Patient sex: F
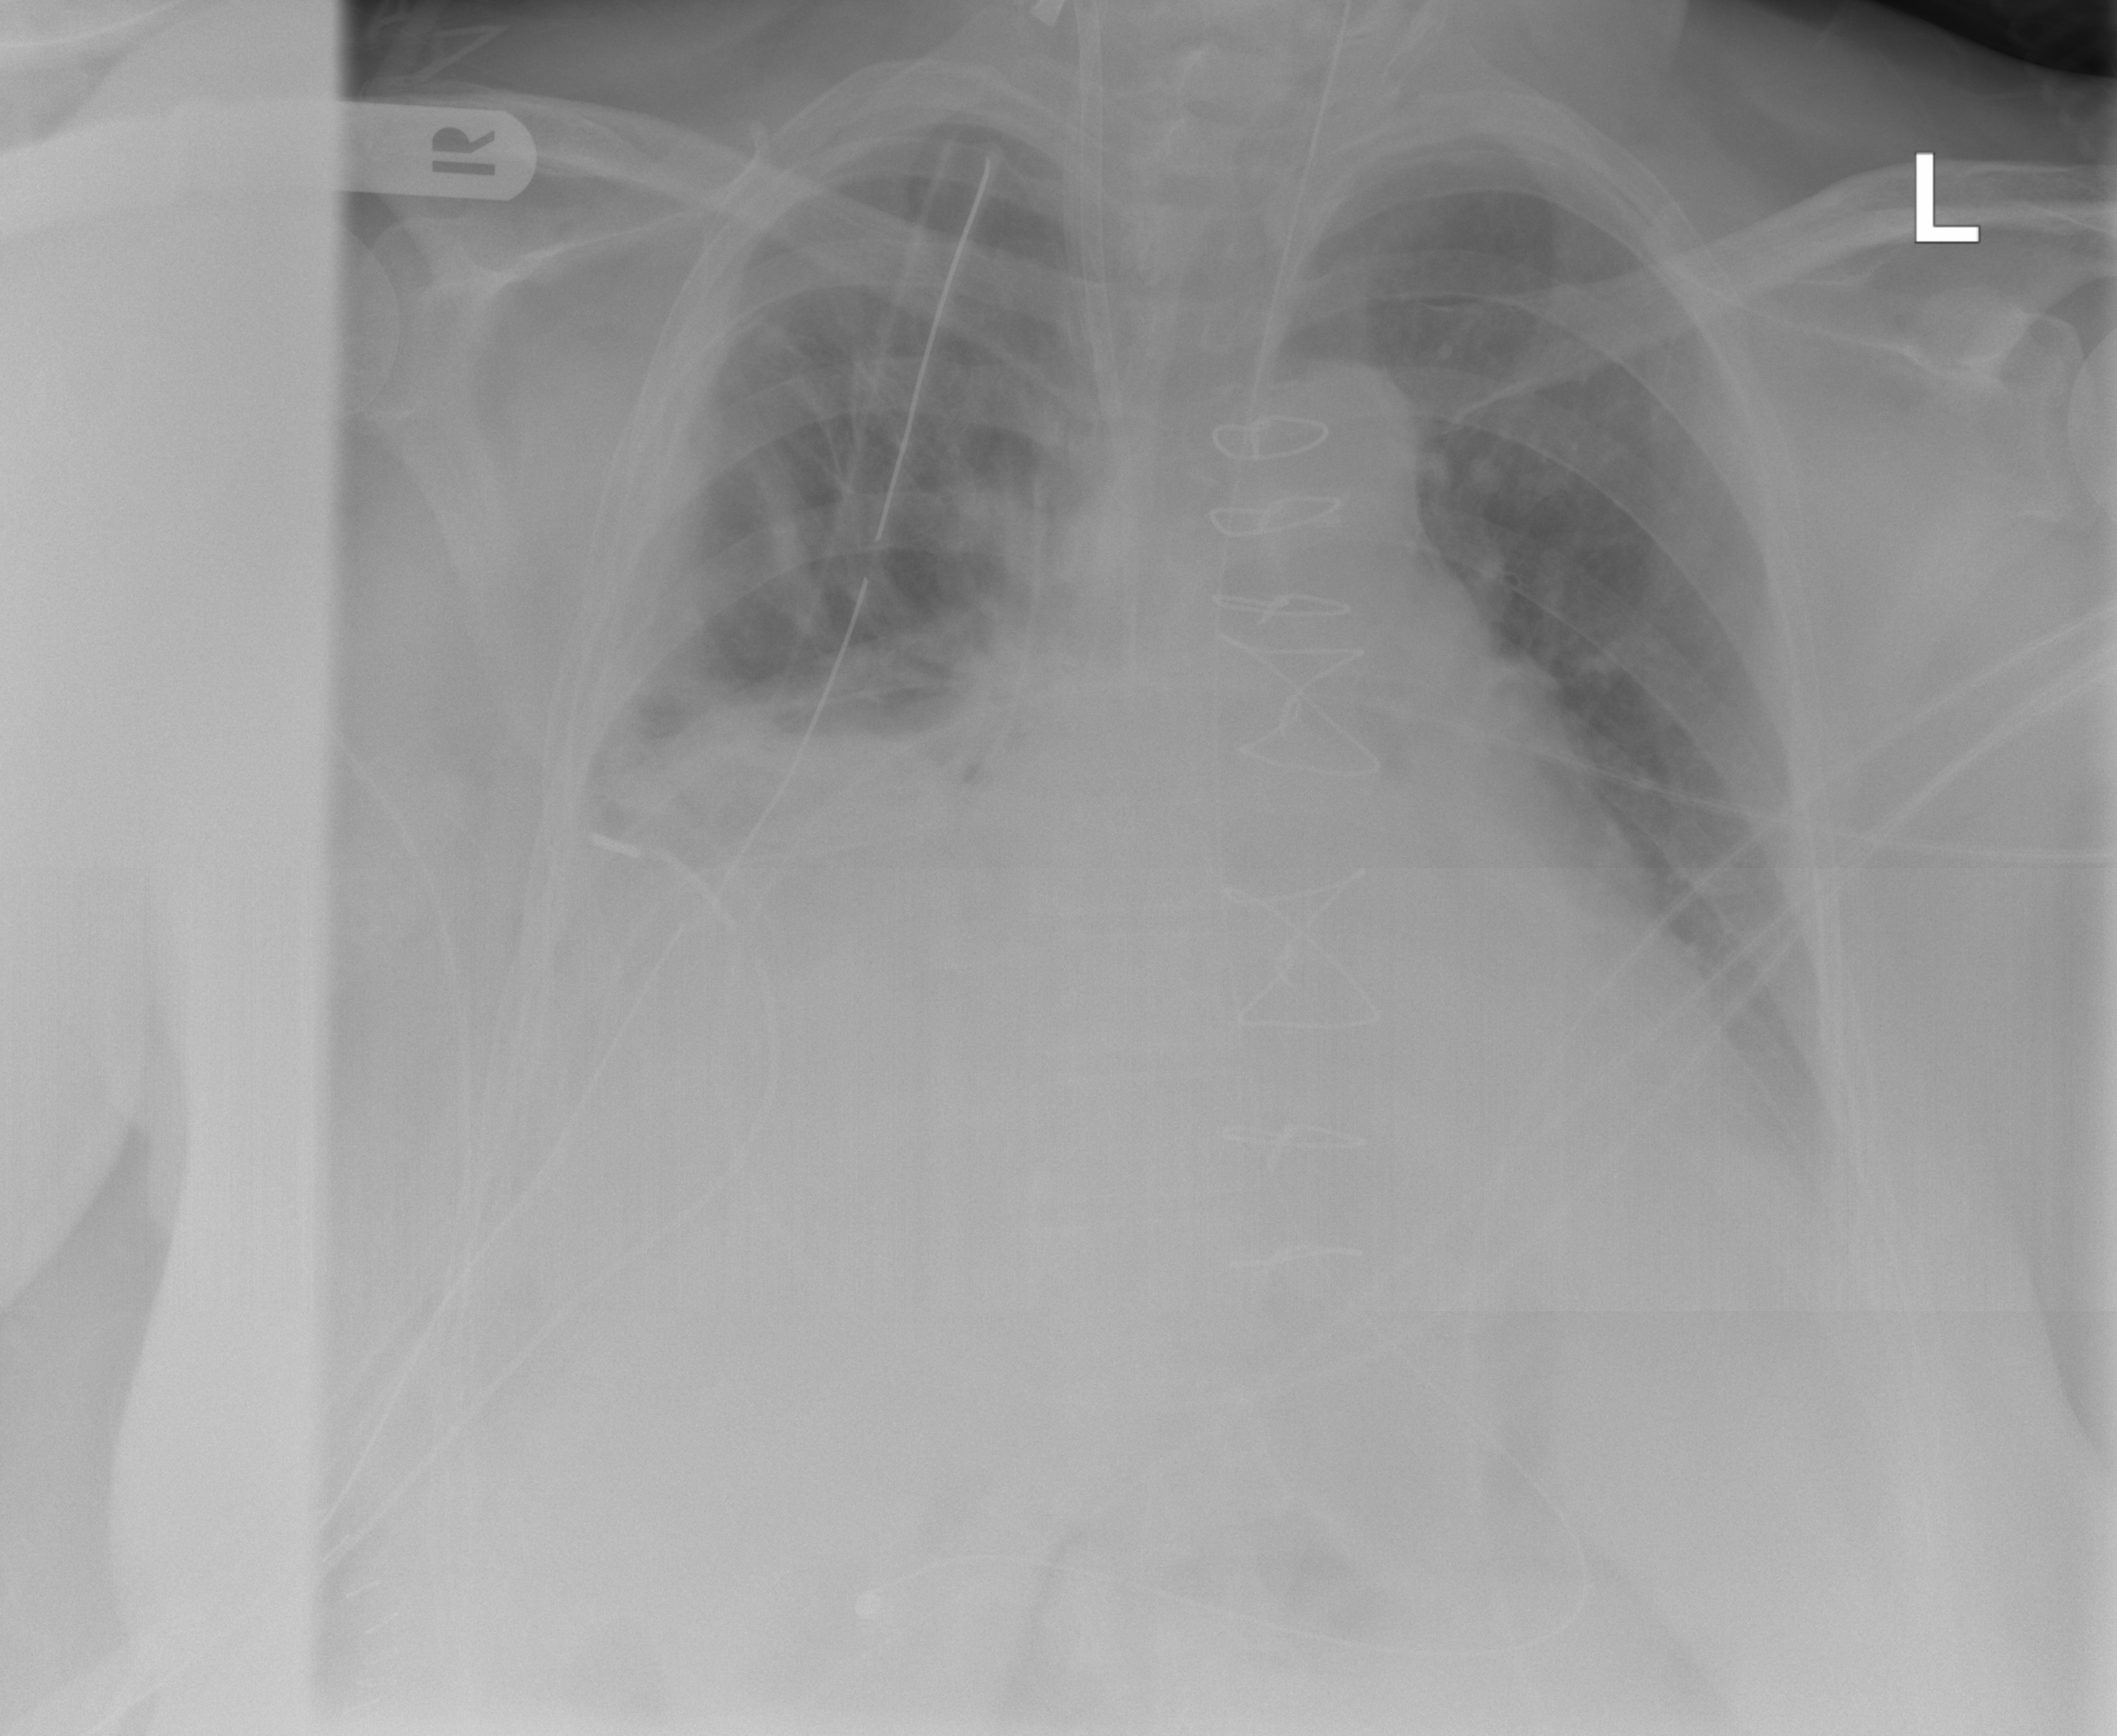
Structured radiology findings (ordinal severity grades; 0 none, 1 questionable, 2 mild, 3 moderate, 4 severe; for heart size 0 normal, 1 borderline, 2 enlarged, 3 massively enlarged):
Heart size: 2
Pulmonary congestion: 2
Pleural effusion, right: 2
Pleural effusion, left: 2
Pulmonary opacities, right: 0
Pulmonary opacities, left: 0
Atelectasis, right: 2
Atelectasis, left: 2